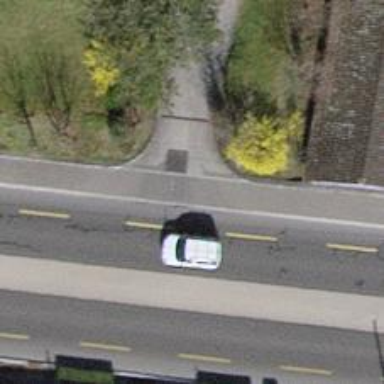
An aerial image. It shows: Unmarked crossing on the road.